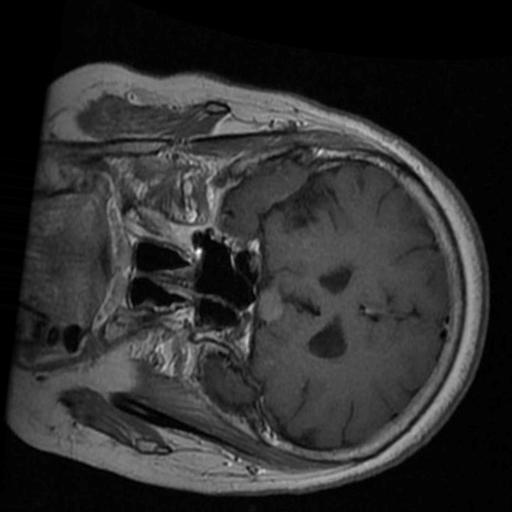
Label: brain_tumor